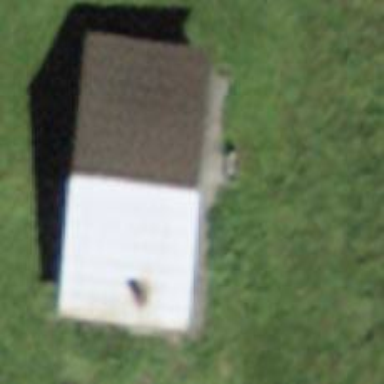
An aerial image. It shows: Barn.